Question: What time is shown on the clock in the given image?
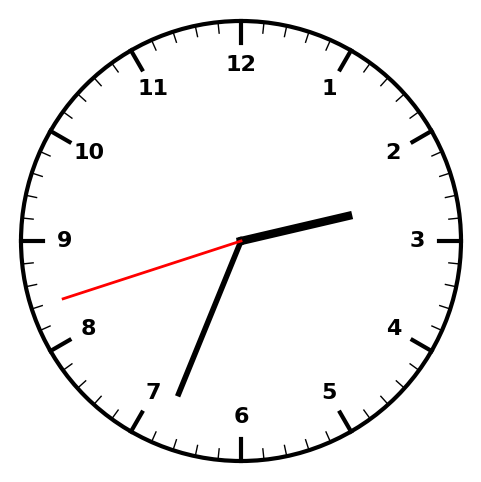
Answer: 02:33:42